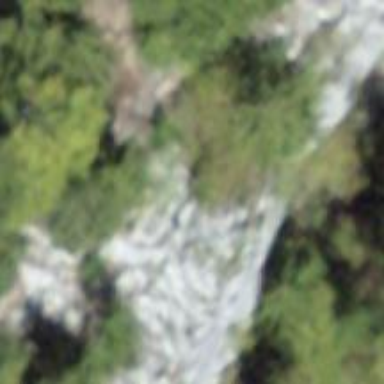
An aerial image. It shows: Cliff in nature.